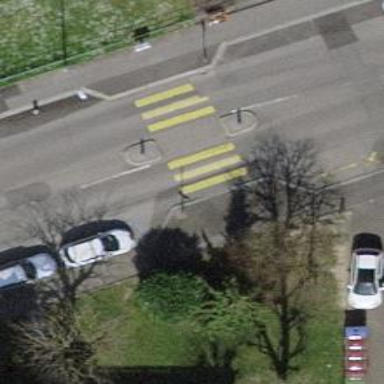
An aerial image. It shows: Uncontrolled crossing with pedestrian island.